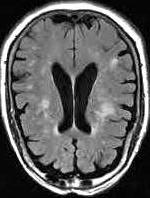
Label: notumor